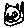
Label: cat